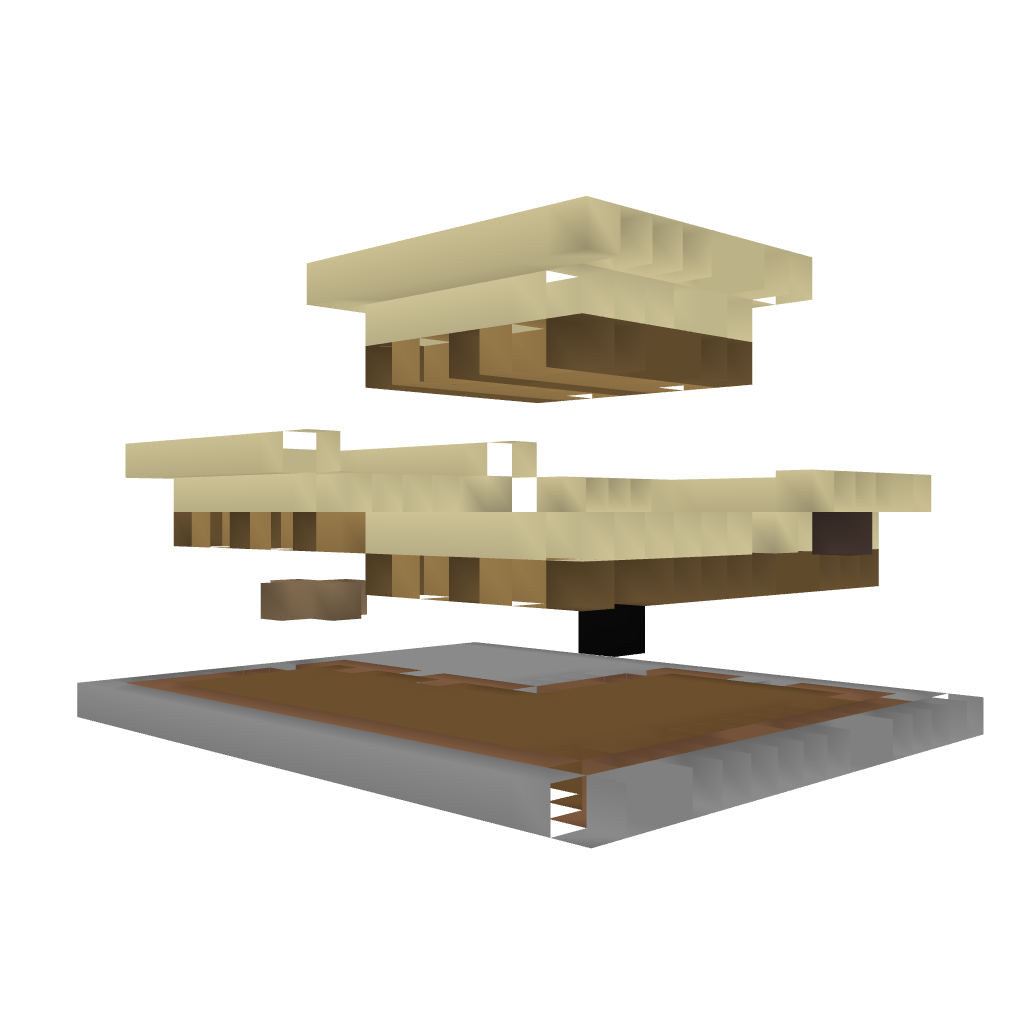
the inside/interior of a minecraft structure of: Adobe House